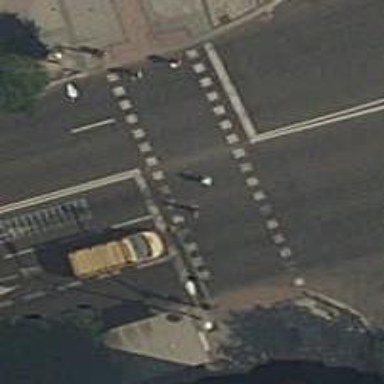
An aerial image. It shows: Road with traffic signals at crossing.